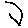
Label: moon